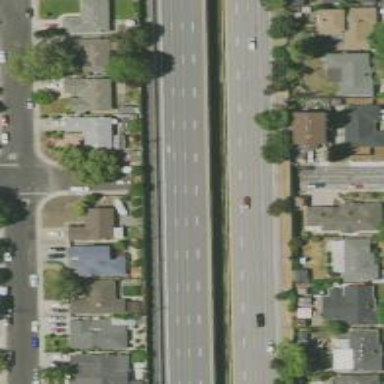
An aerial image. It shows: This image shows trunk highway that functions as expressway.